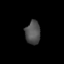
Tissue: skin
Cell type: Epithelial cells
Senescence score: 0.6947
Nuclear area (px): 343
Mean DAPI intensity: 80.781